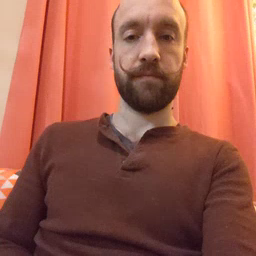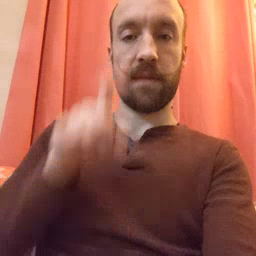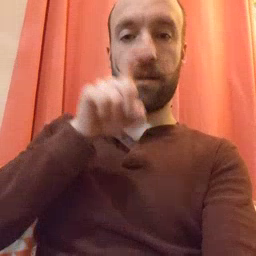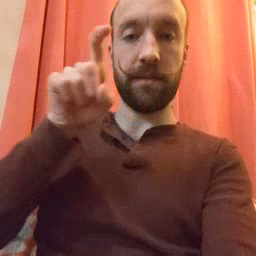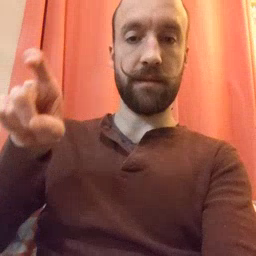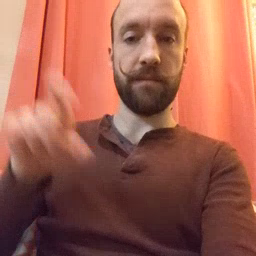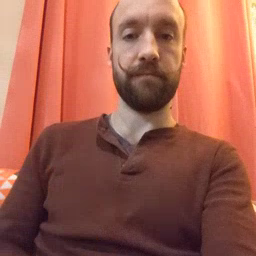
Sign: closet